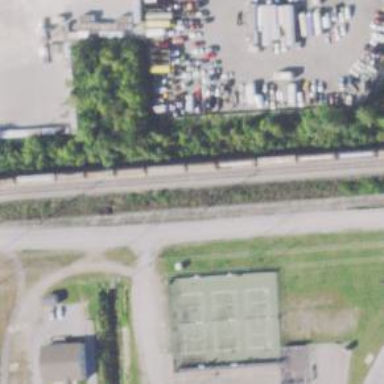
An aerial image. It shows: Railway siding with rails.